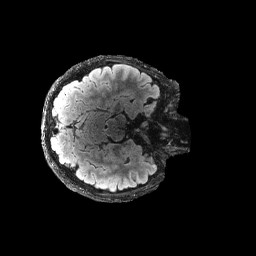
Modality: FLAIR
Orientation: axial
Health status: ill
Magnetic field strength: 3 T